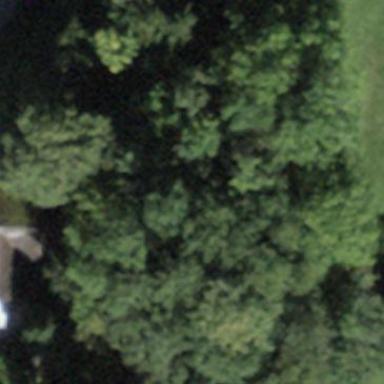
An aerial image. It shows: Forest area.